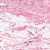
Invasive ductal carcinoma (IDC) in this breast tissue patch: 0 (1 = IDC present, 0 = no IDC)